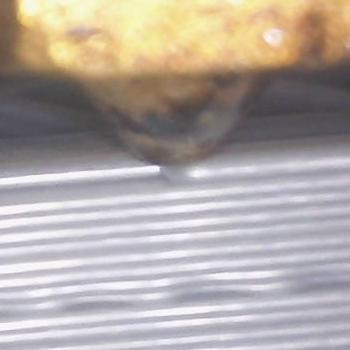
Flow rate: 178%